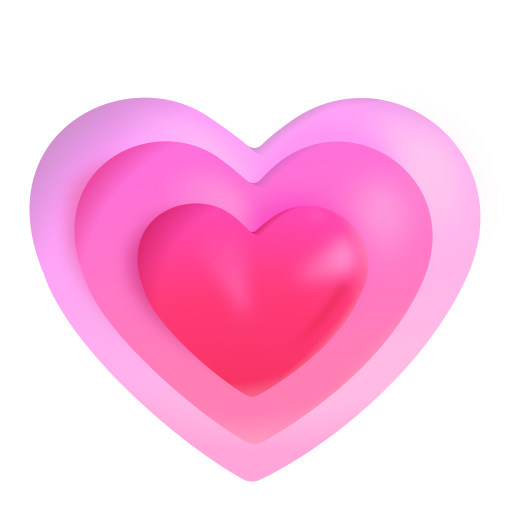
growing heart color